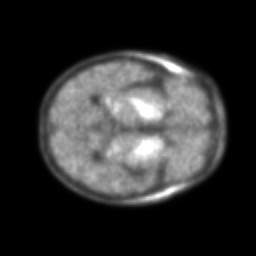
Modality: PET
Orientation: axial
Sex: female
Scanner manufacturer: ge